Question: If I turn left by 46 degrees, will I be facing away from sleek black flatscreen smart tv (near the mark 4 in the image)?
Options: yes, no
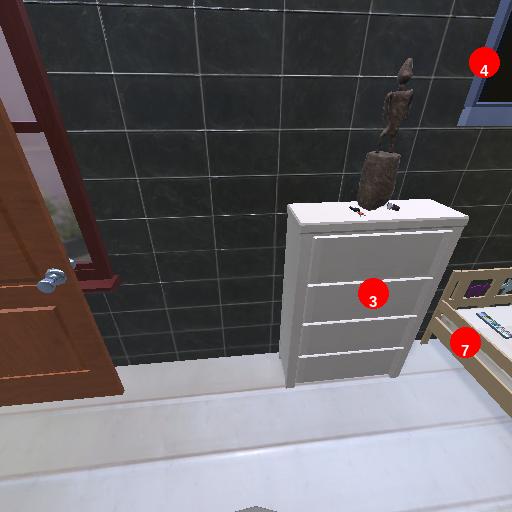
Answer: yes